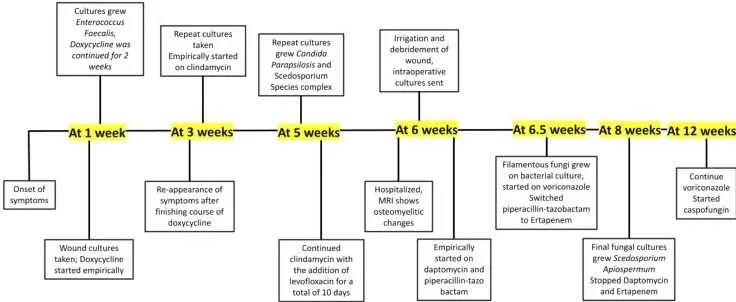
Timeline highlighting all the significant events that occurred.
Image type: chart (chart)